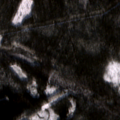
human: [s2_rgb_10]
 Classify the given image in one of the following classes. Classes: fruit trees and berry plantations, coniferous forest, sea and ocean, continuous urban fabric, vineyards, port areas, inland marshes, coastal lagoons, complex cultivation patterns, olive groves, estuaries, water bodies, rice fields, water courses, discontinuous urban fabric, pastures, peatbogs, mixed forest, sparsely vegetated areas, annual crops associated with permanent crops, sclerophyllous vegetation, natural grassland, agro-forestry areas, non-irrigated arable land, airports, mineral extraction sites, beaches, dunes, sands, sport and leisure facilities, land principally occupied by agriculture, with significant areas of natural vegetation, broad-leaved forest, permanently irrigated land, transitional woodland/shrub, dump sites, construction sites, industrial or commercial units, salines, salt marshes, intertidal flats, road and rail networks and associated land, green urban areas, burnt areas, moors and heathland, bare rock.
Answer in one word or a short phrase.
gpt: coniferous forest, mixed forest